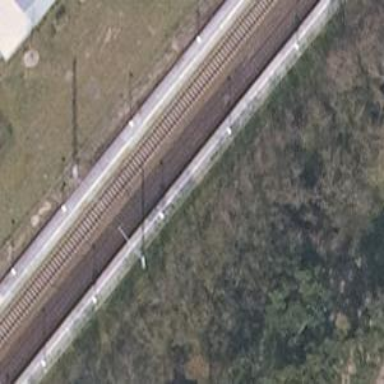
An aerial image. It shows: Stop position for public transport at railway stop.